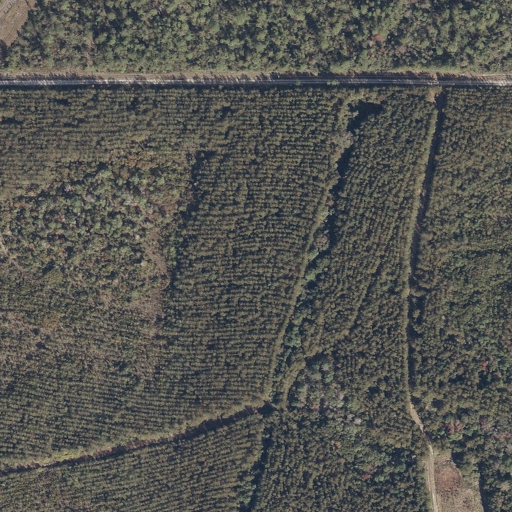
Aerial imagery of plain(s) in Mississippi named The Neck containing evergreen forest, woody wetlands, grassland, and shrub